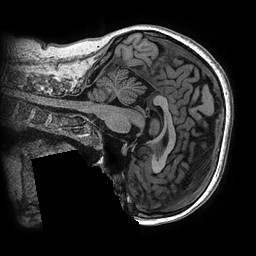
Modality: T1w
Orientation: sagittal
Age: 38
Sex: female
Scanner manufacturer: ge
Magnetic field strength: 3 T
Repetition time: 0.006952 s
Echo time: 0.00292 s